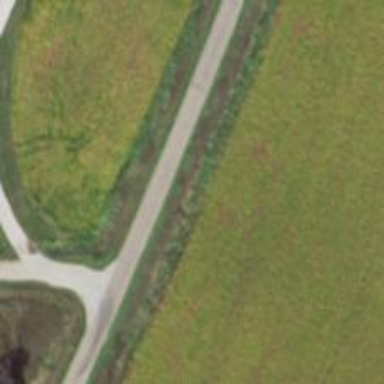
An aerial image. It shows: Abandoned railway alongside secondary road.